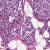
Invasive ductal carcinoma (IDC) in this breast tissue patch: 0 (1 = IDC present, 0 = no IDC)